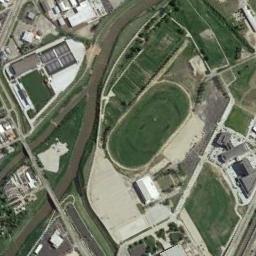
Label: ground_track_field